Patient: sex M, age 60
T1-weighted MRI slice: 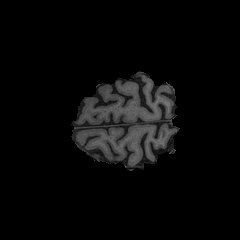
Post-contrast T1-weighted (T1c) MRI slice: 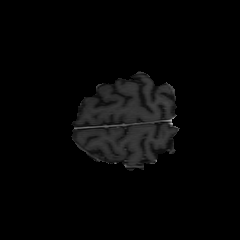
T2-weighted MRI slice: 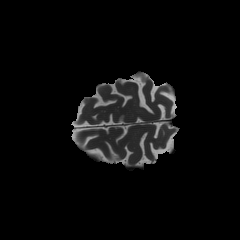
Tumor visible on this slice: no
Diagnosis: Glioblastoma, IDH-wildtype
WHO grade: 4